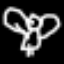
Label: angel